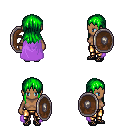
a pixel art fantasy rpg character, female body template, human, dark skin, lavender cape, gold greaves, green unkempt hairstyle, ghillies, shield, four views (front, back, left, right), 2x2 character sprite sheet, small pixel art, hard edges, no anti-aliasing